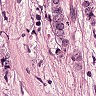
Metastatic tissue present: yes